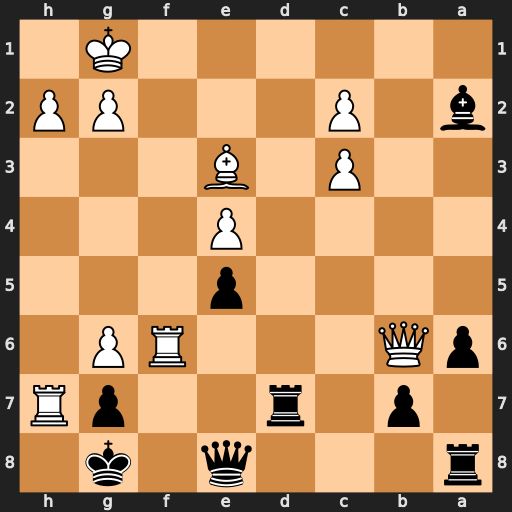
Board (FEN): r3q1k1/1p1r2pR/pQ3RP1/4p3/4P3/2P1B3/b1P3PP/6K1
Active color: b
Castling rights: -
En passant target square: -
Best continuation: gxf6 Qxf6 Rxh7